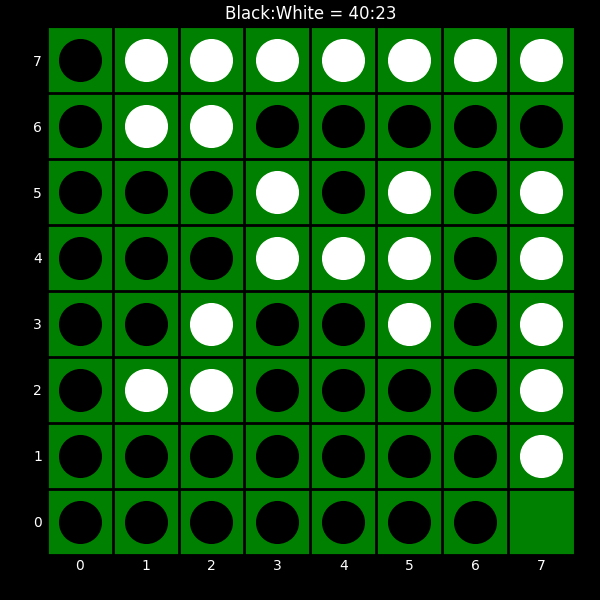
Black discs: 40
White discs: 23